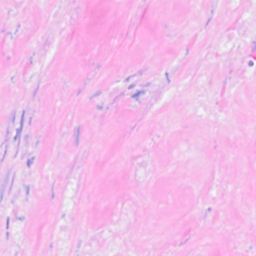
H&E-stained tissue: Breast